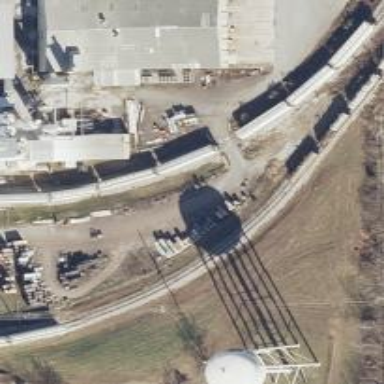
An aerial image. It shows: Rail spur service.